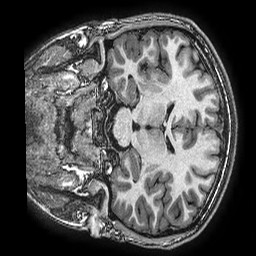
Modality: T1w
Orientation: coronal
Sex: male
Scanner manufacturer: ge
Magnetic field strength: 3 T
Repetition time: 0.0077 s
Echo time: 0.003436 s